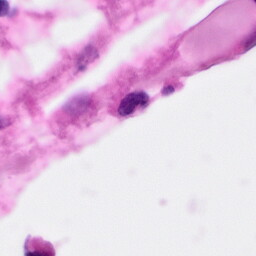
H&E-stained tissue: Pancreatic